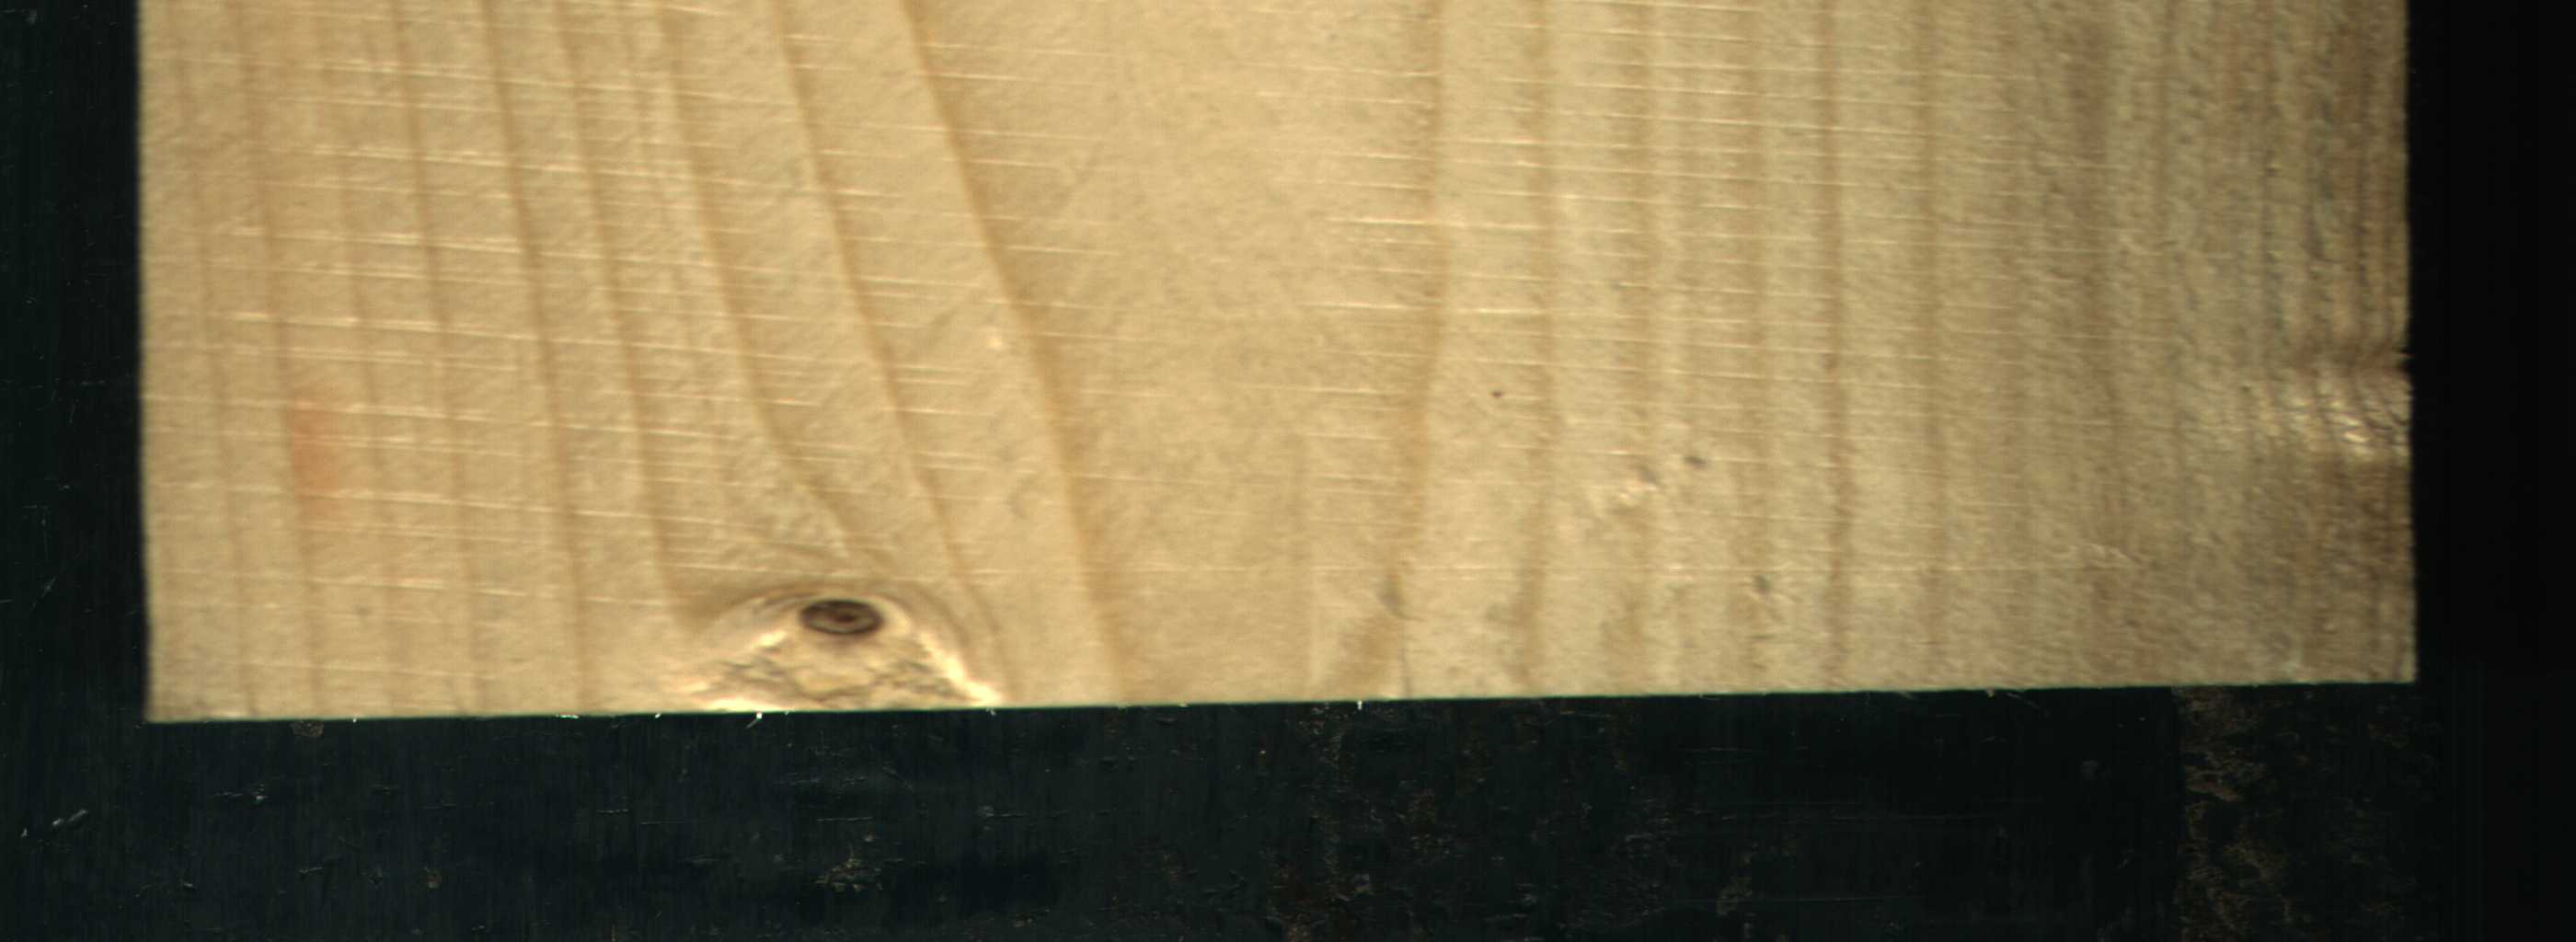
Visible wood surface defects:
Dead_Knot